Interaction volume radius: 5 \u00c5
Interaction volume height: 40 \u00c5
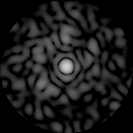
Disorder parameter: 0.7753